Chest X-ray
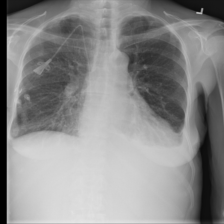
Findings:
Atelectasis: negative
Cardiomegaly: negative
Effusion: positive
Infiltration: negative
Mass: negative
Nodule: negative
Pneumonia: negative
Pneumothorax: negative
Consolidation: negative
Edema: negative
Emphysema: negative
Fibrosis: negative
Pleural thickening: negative
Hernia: negative